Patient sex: F
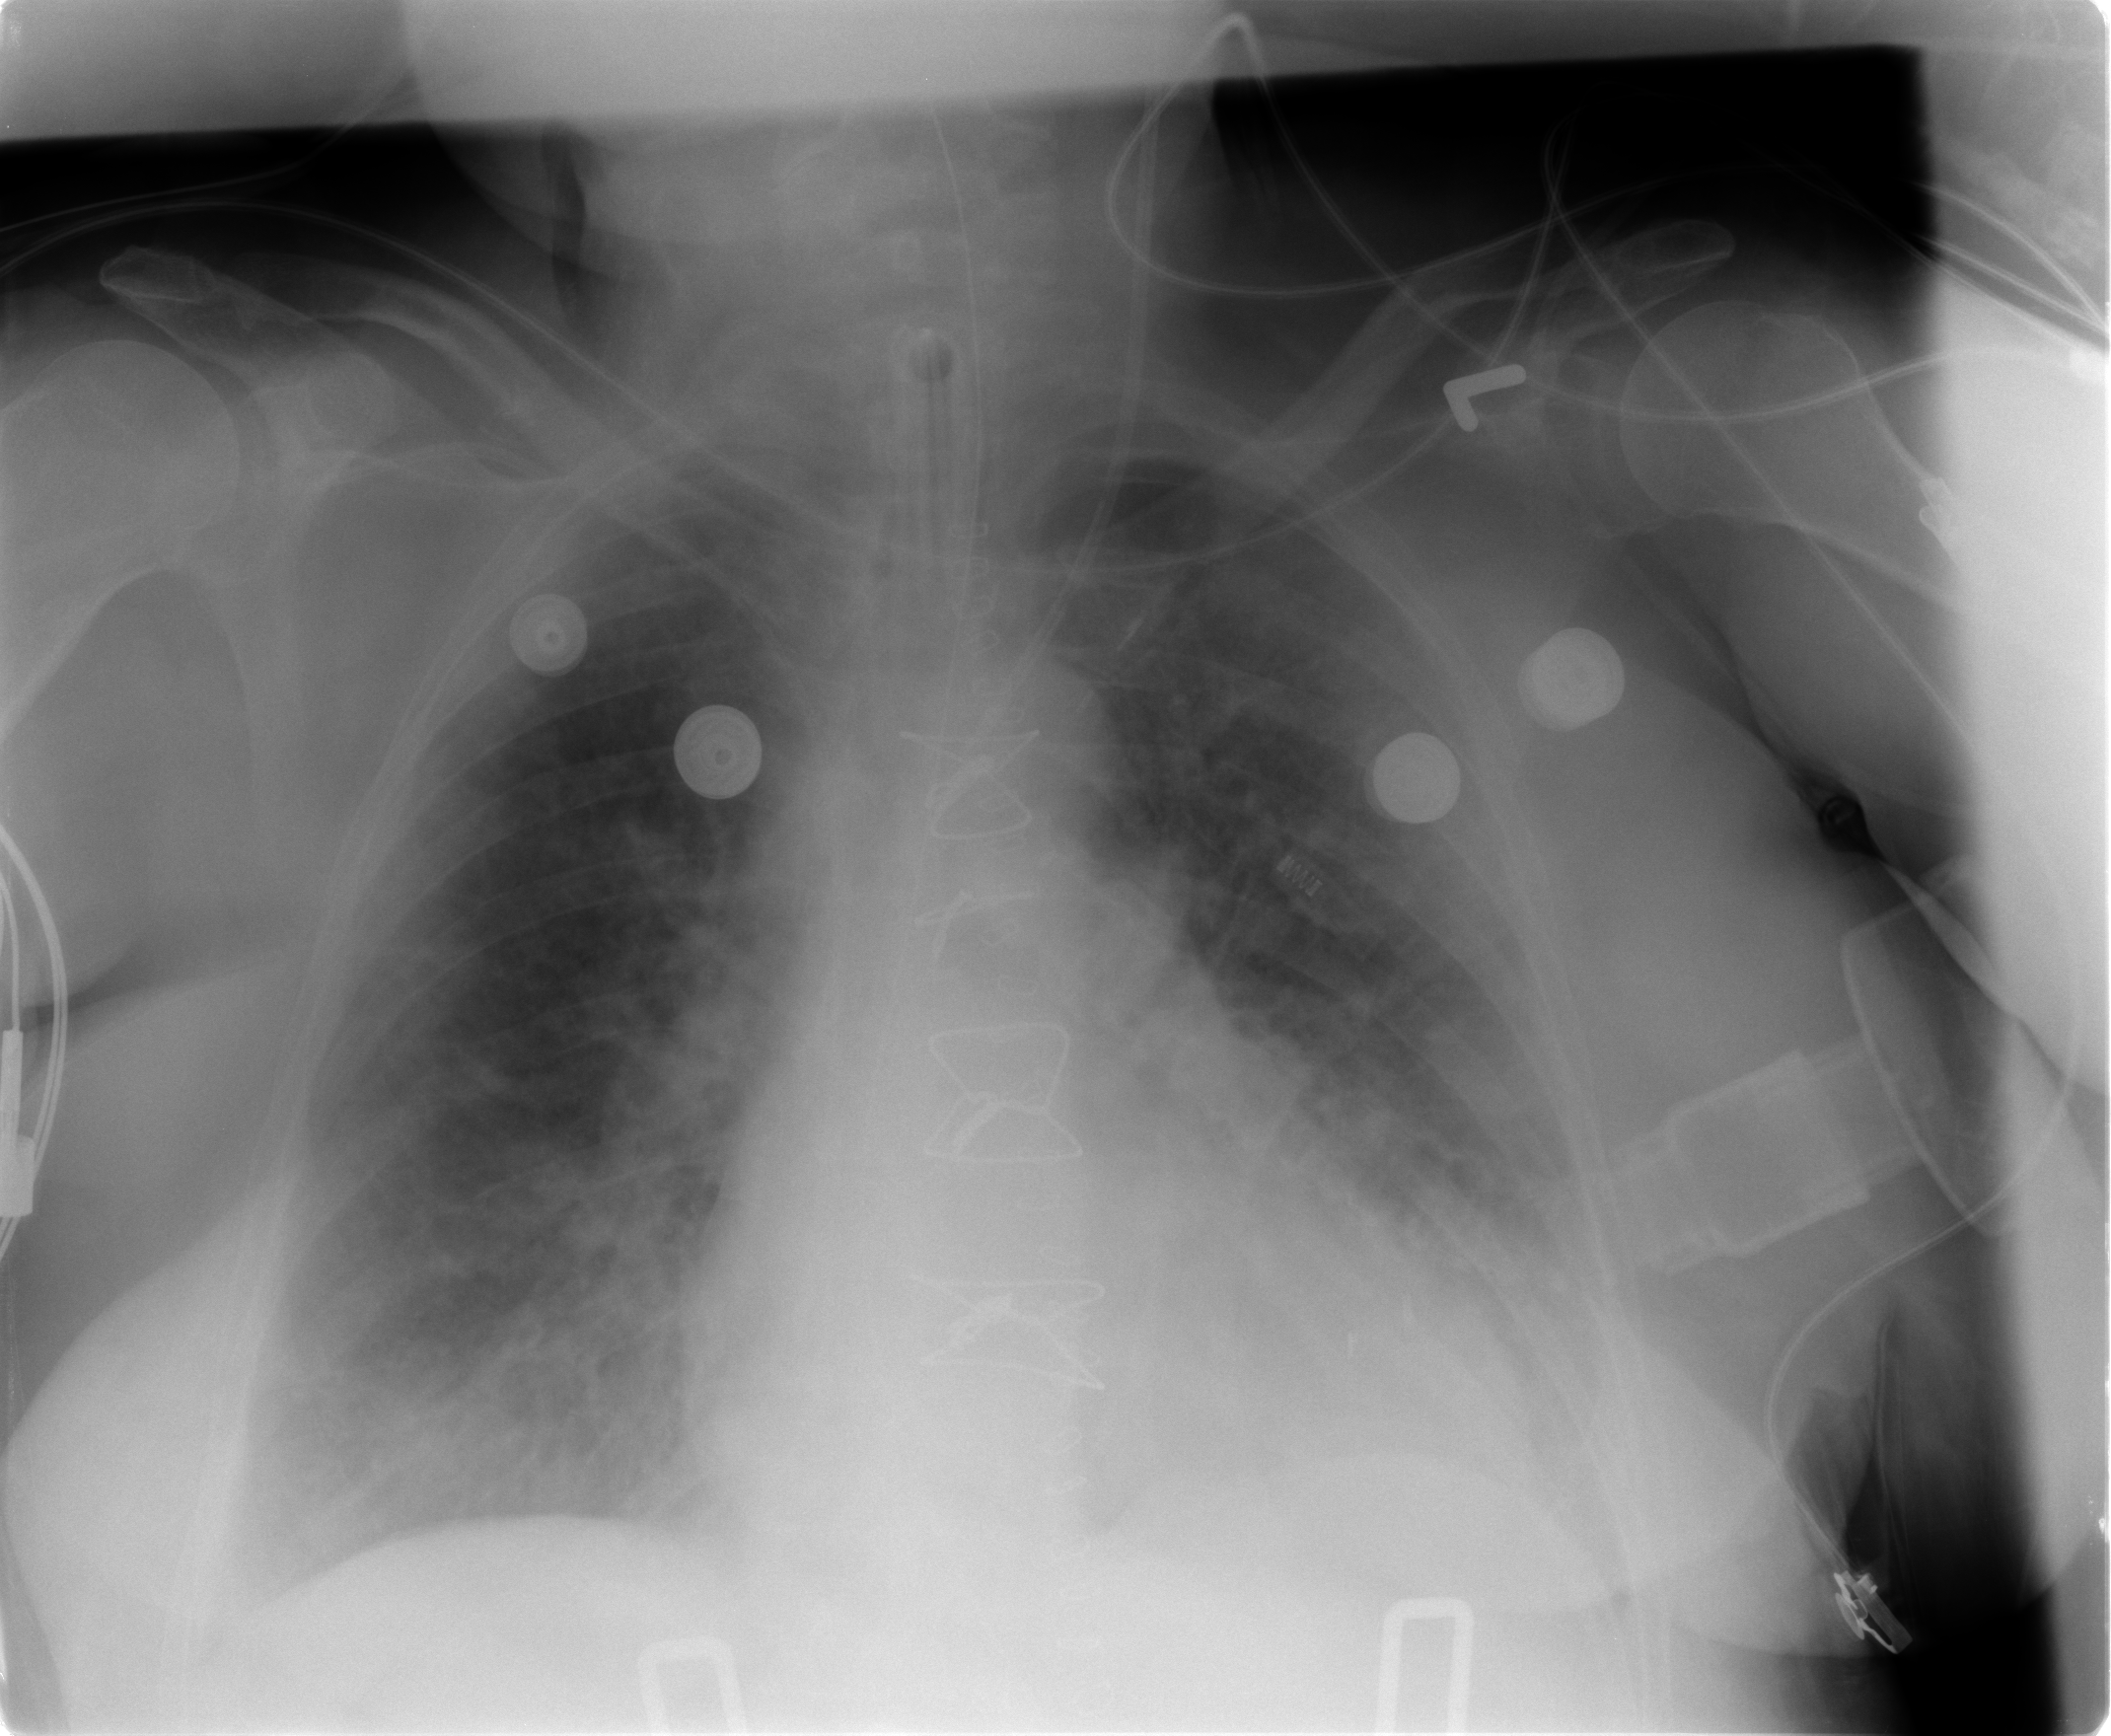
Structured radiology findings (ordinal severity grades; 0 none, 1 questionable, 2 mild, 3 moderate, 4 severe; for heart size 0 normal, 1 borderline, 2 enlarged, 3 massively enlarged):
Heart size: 2
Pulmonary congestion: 3
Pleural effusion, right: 2
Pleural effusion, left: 2
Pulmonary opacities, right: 2
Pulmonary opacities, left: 2
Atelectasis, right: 2
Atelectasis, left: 2